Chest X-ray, PA view. Patient: 42 years old, sex F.
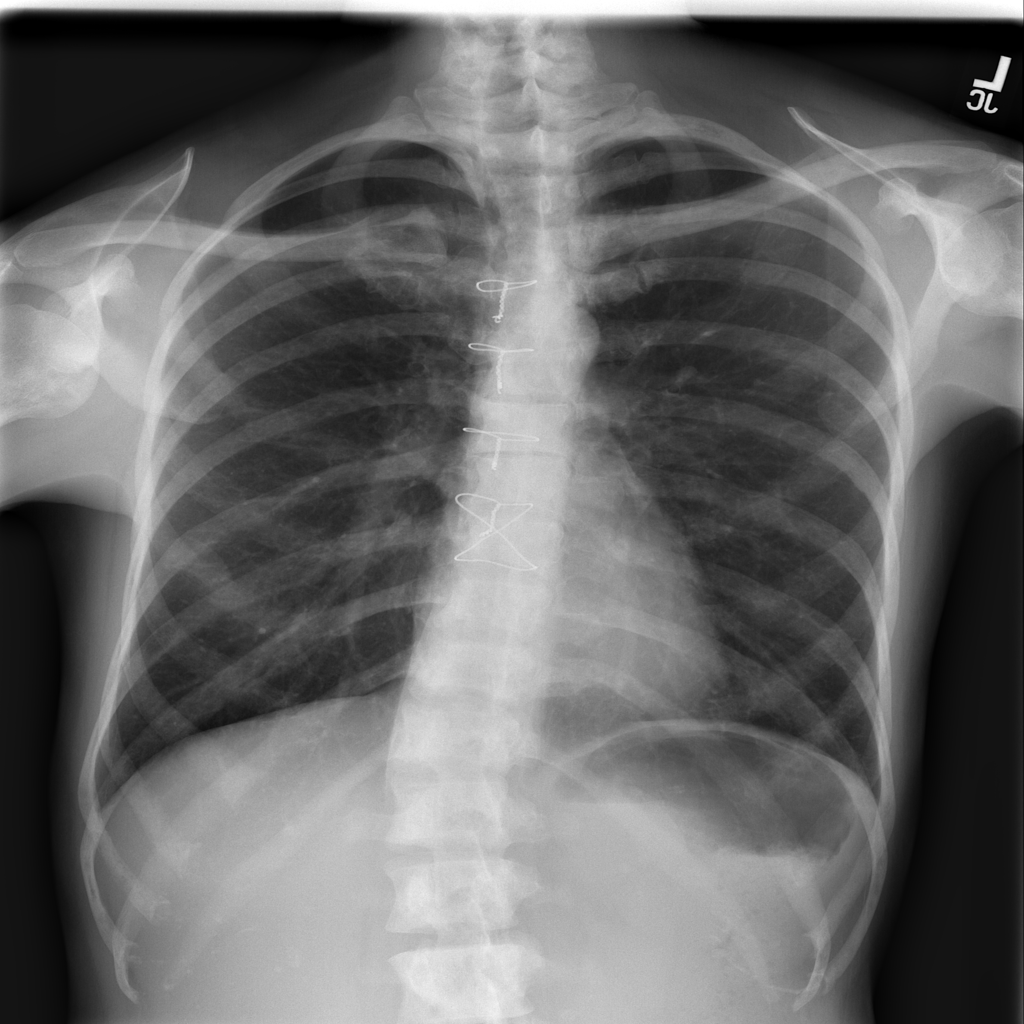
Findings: No Finding